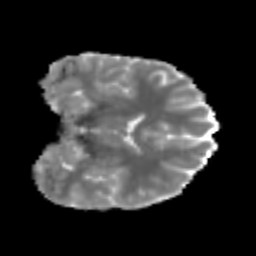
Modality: MD
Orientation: coronal
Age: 25
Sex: male
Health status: healthy
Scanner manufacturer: philips
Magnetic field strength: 3 T
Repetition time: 4.364 s
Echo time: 0.09797 s